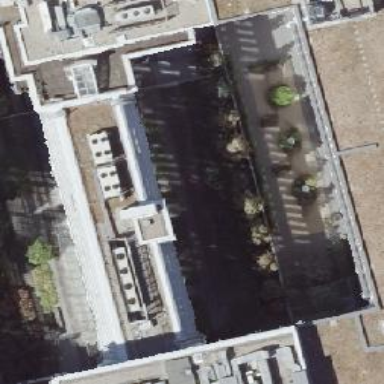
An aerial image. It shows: Part of building is shown in the image.